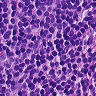
Metastatic tissue present: no